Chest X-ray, AP view. Patient: 58 years old, sex M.
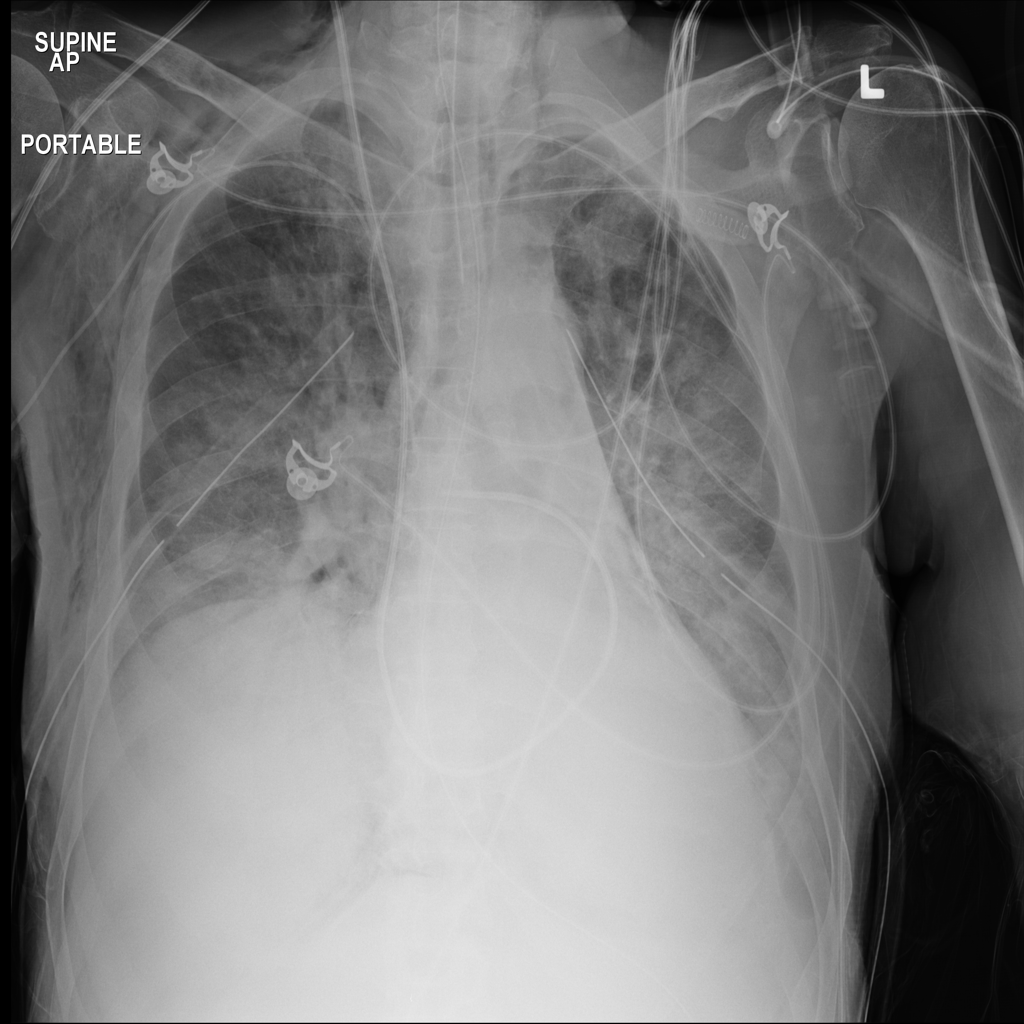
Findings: Emphysema, Infiltration